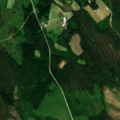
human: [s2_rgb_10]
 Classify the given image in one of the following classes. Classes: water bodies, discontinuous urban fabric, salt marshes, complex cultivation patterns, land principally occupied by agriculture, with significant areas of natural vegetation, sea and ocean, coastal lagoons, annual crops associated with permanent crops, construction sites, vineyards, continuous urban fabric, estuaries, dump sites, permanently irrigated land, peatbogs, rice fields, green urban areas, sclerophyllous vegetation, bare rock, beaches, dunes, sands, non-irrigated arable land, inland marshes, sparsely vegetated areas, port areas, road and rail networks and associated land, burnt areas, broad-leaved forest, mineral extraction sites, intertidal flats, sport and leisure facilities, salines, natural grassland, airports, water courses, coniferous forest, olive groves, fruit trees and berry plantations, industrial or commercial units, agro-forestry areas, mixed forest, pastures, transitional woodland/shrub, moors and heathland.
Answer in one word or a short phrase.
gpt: land principally occupied by agriculture, with significant areas of natural vegetation, coniferous forest, mixed forest, transitional woodland/shrub